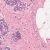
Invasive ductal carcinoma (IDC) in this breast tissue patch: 0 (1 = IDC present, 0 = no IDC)